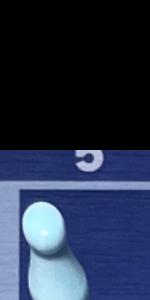
Label: Empty